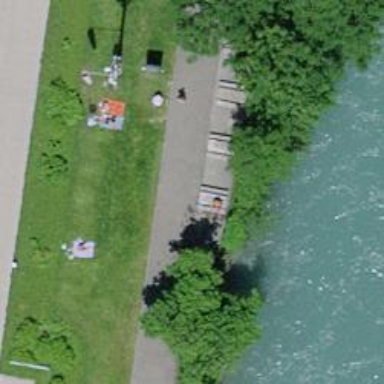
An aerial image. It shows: Picnic table located in leisure land area.